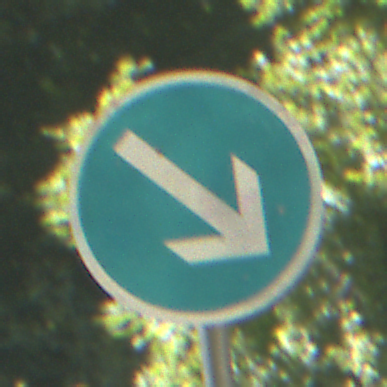
Verkehrszeichen: VorgeschriebeneVorbeifahrtRechts
Umgebung: Outdoor, RoadRail
Tageszeit: Midday
Wetter: Clear
Licht: Natural
Jahreszeit: NotSpecified
Kontrast: HighContrast